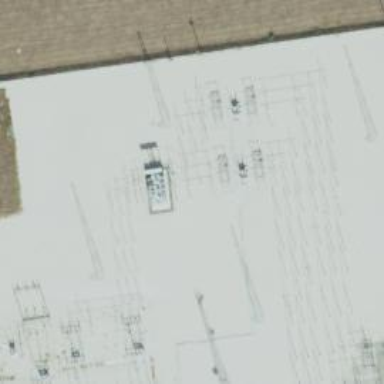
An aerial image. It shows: Switch used for power control.